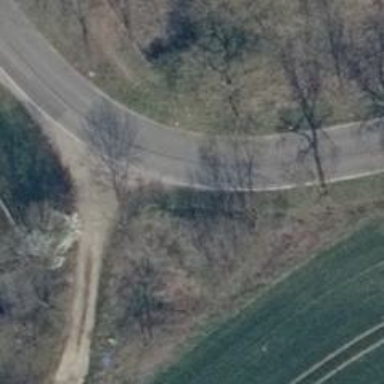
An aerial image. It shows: Secondary road with asphalt surface.